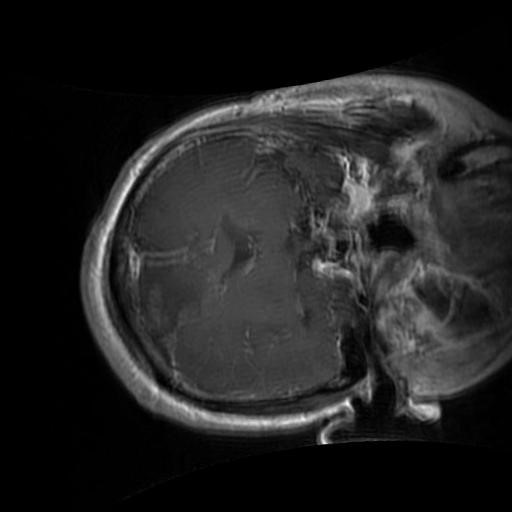
Label: brain_glioma